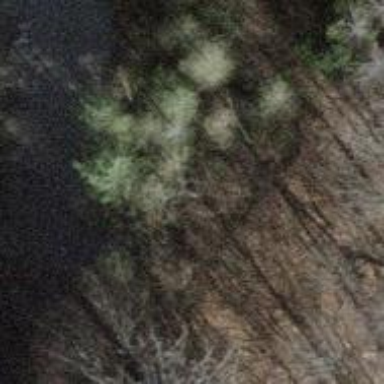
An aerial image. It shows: Natural cliff.